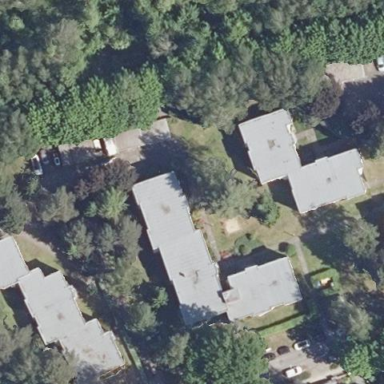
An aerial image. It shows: Flat-roofed apartment building.